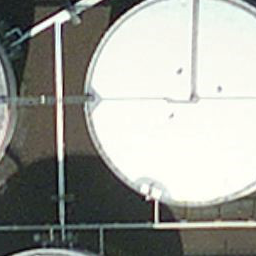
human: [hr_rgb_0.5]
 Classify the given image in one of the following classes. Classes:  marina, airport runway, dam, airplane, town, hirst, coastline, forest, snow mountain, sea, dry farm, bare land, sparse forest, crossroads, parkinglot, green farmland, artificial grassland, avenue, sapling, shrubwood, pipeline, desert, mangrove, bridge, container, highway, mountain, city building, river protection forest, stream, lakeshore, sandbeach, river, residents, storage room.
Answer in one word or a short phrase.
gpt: storage room